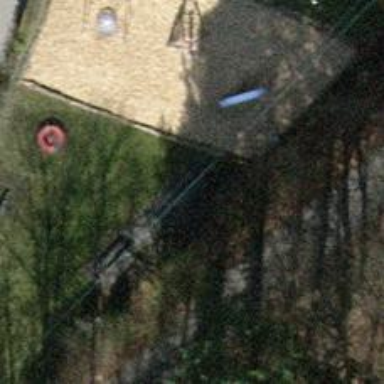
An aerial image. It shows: Brown picnic table in leisure land area.